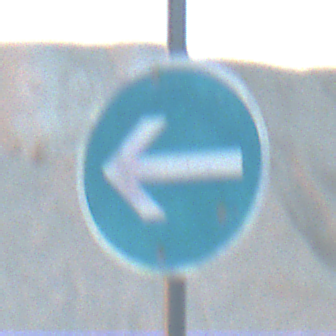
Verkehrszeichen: VorgeschriebeneFahrtrichtungHierLinks
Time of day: SunriseSunset
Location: Outdoor (Beach)
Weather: PartlyCloudy
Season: NotSpecified
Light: Natural